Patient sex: M
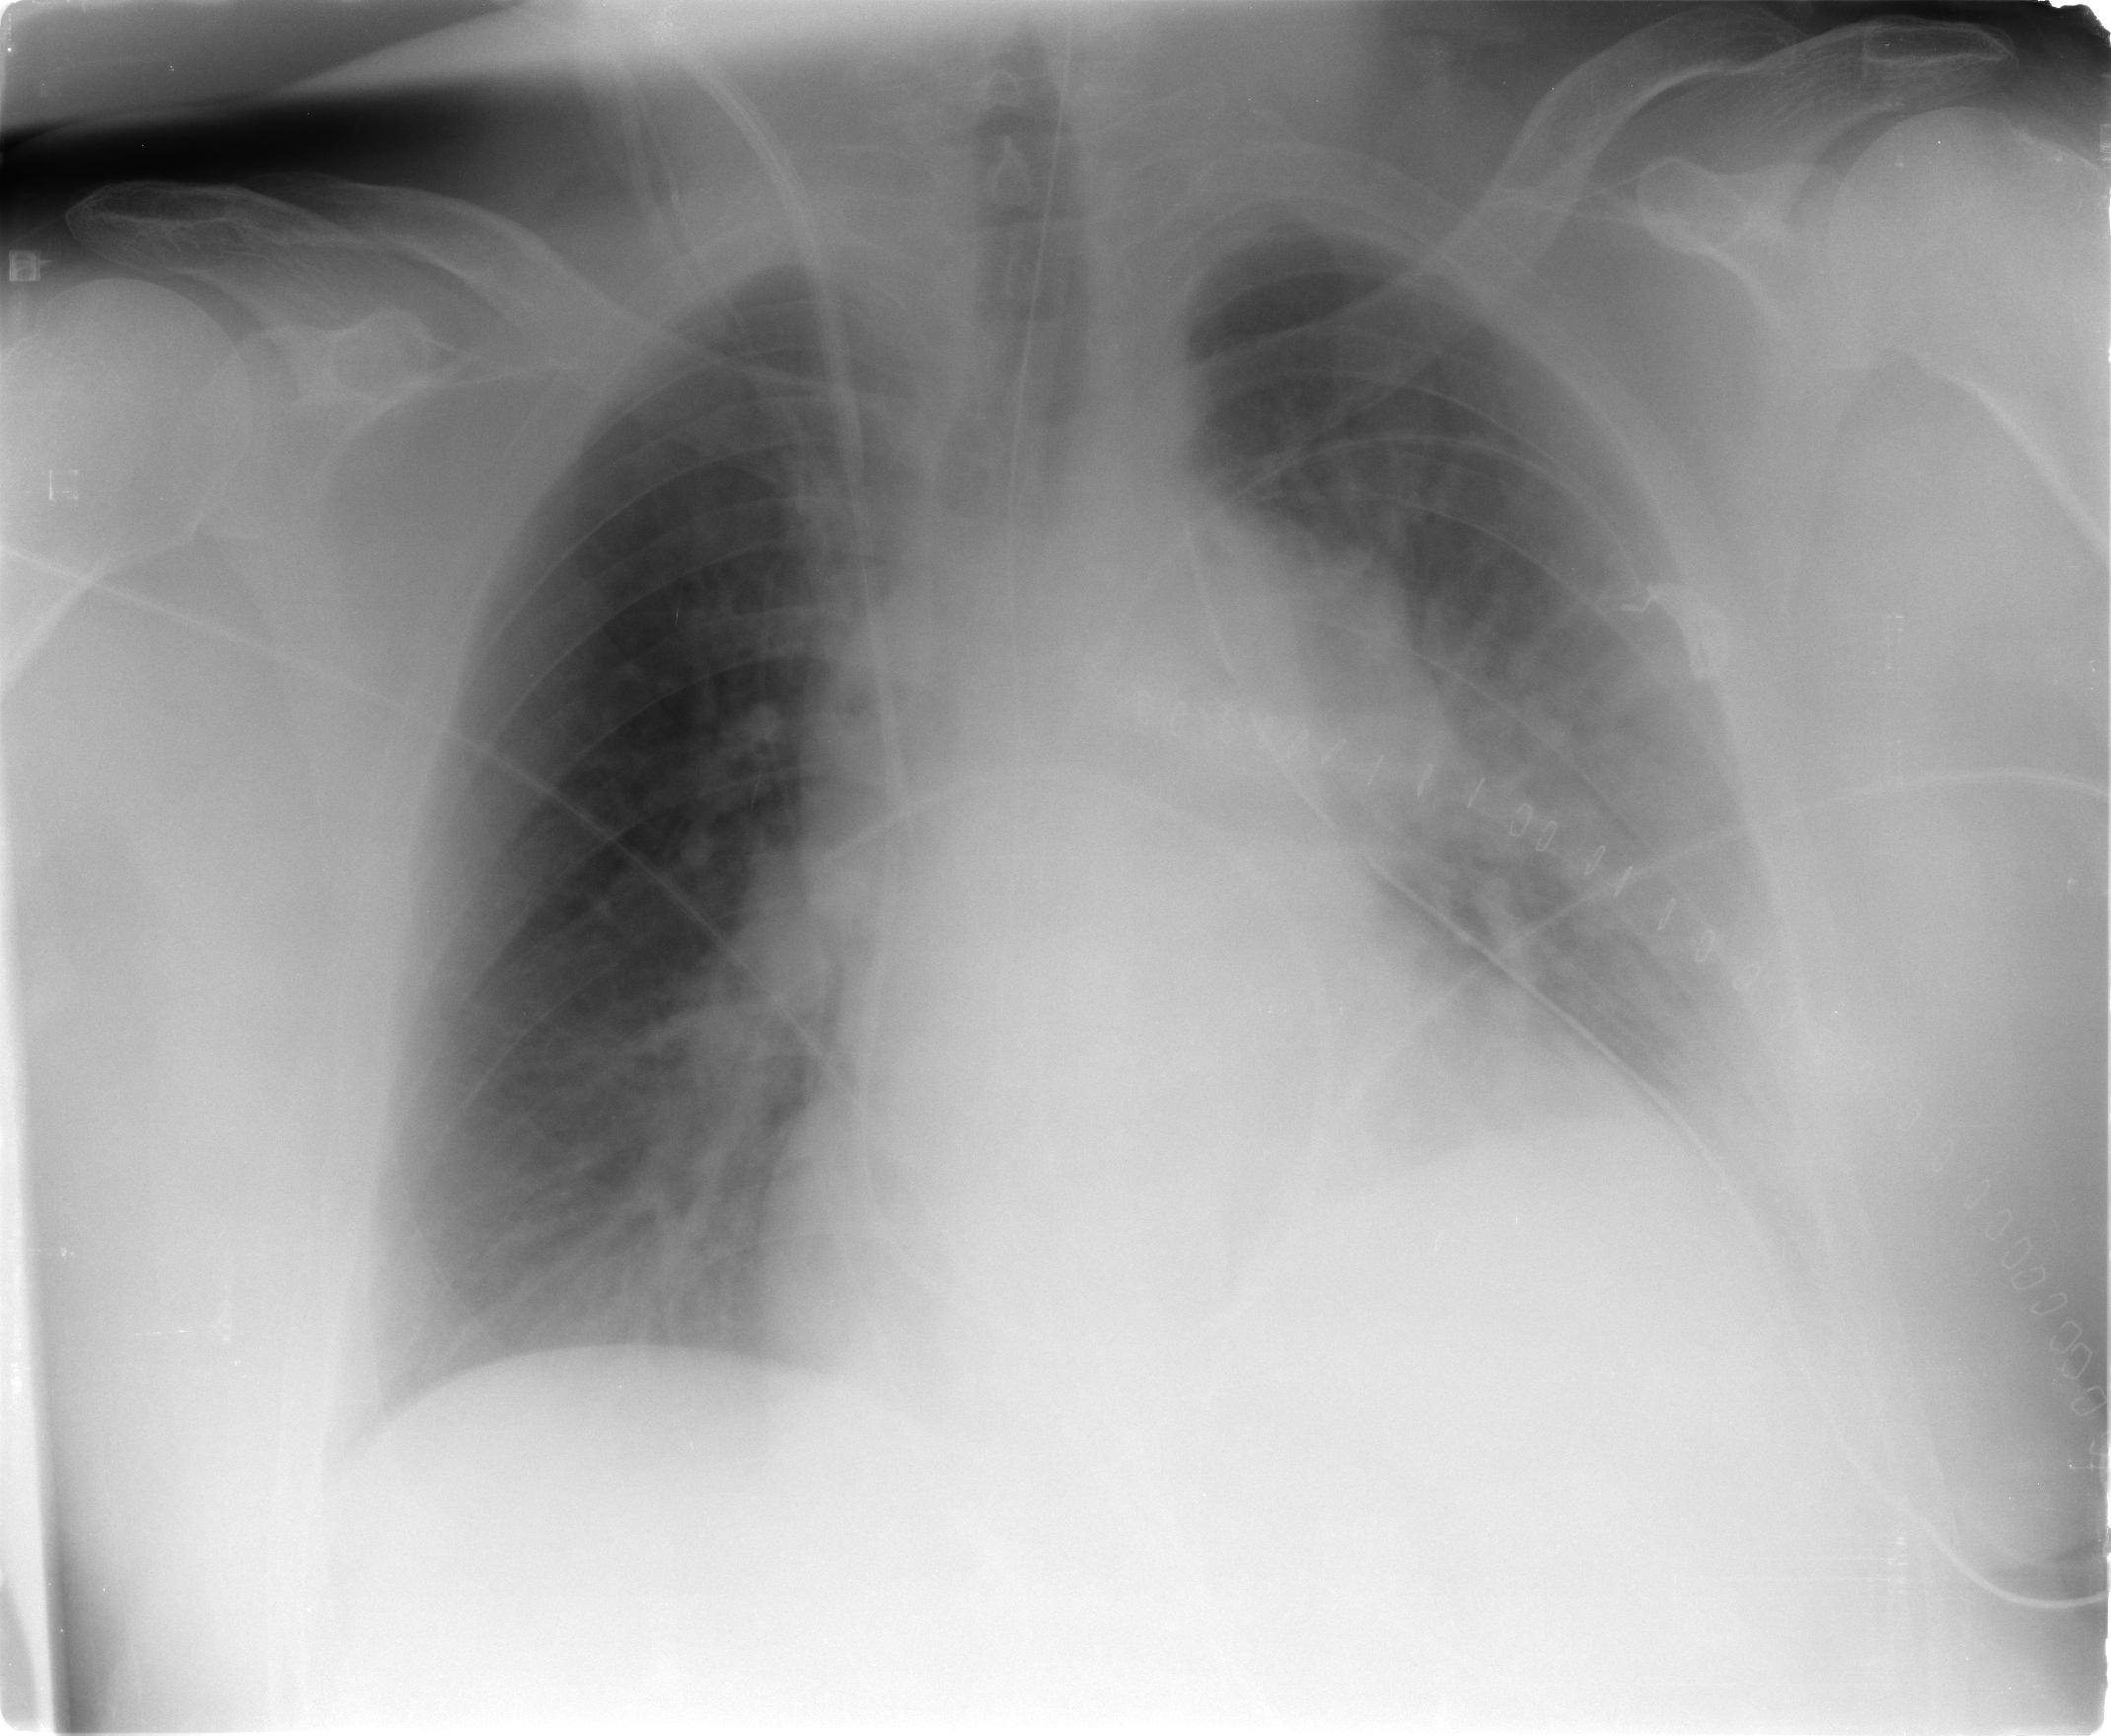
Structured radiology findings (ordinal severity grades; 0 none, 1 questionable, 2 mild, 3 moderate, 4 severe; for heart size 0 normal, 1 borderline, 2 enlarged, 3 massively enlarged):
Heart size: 2
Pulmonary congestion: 3
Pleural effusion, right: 0
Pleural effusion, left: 2
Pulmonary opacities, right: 0
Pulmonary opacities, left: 2
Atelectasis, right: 0
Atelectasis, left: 2